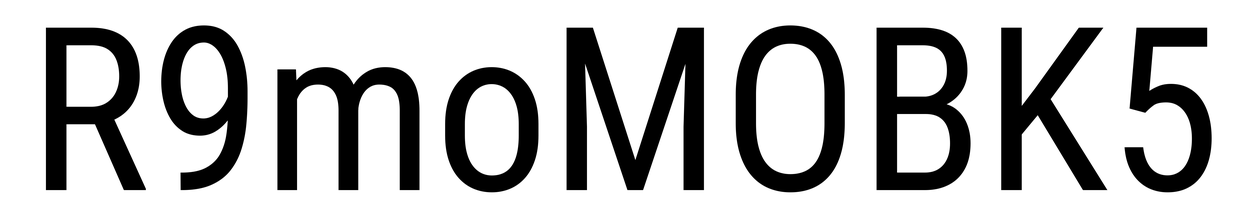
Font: Roboto_Condensed_Regular